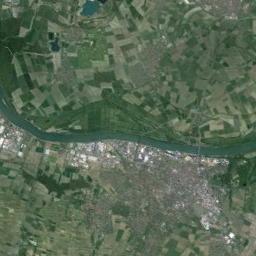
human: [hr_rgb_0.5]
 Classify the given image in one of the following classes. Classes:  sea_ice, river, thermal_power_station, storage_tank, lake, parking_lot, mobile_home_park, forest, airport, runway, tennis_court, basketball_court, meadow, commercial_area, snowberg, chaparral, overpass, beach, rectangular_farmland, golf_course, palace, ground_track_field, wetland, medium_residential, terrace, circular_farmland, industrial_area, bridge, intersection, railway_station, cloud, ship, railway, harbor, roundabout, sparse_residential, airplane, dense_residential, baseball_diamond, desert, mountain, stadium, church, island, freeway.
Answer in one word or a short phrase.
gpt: river